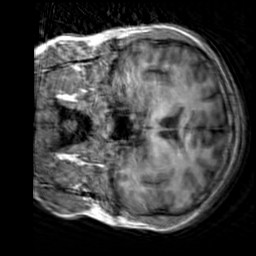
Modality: T1w
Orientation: coronal
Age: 29
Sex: male
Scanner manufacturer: siemens
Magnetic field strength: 3 T
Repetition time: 2.3 s
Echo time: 0.00303 s